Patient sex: M
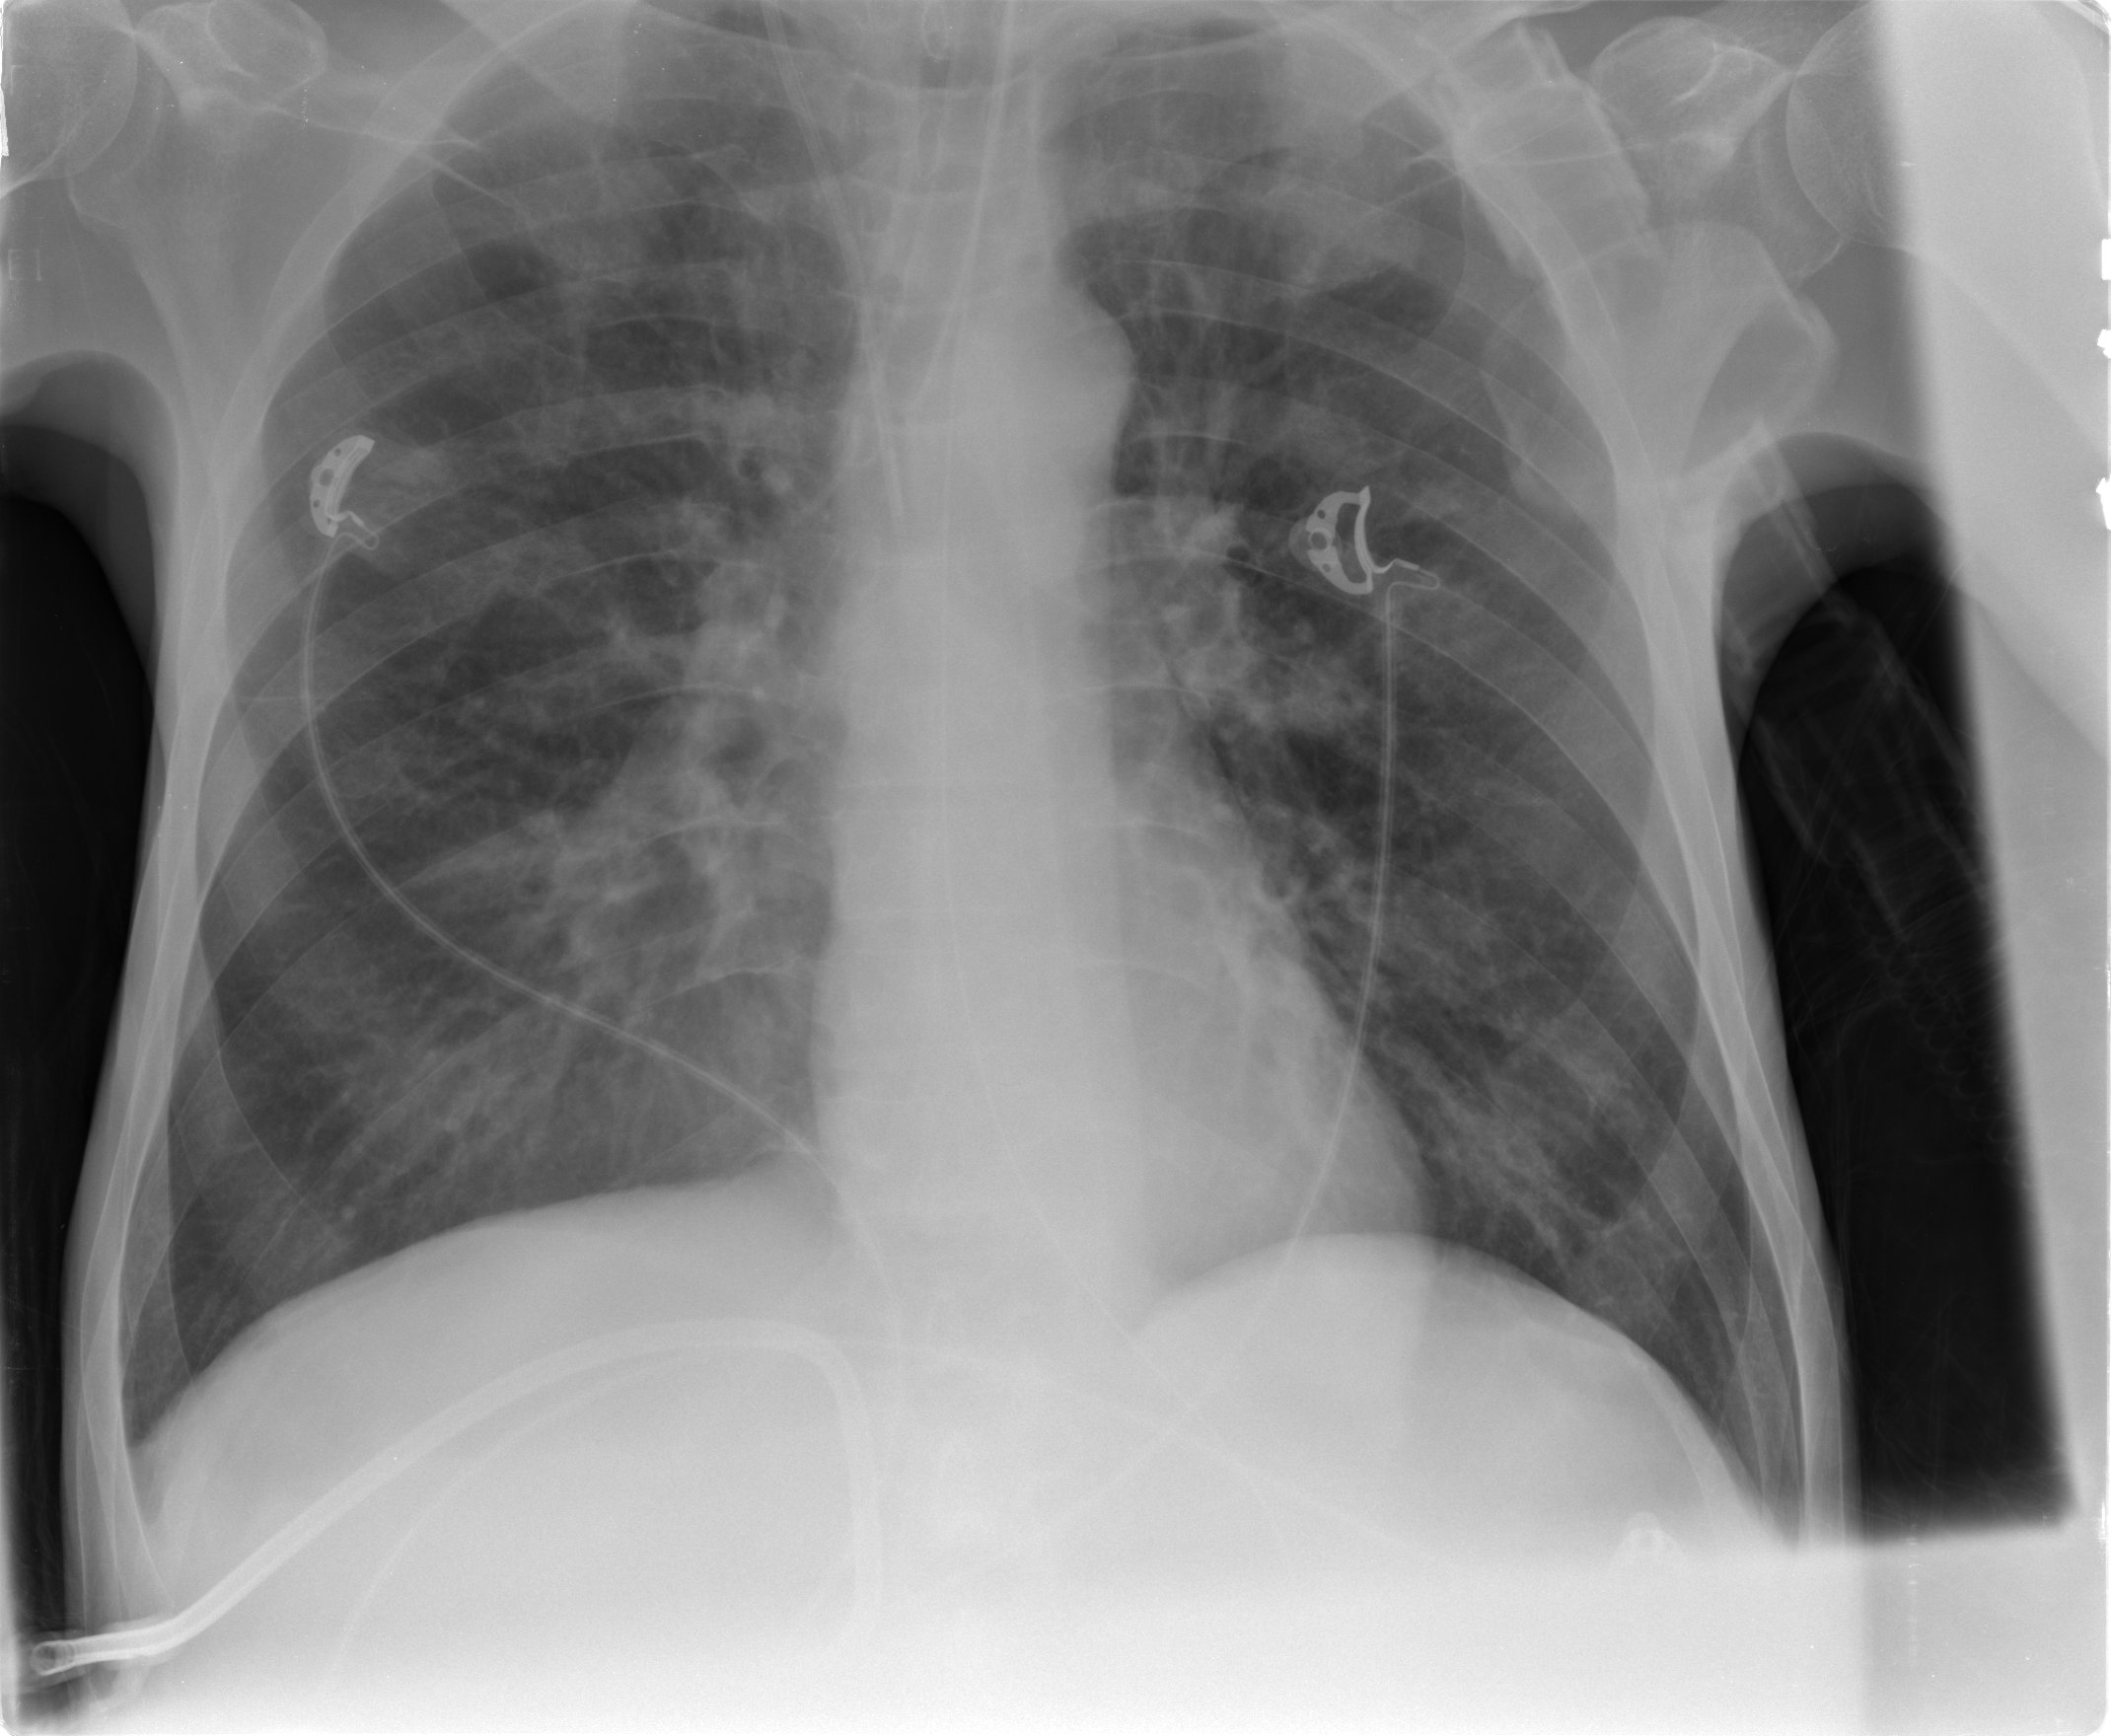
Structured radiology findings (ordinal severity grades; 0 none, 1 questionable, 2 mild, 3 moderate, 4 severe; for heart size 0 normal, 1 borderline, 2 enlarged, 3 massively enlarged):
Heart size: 0
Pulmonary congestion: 2
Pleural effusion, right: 0
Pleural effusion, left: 0
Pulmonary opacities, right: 1
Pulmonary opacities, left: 1
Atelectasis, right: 1
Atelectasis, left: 0